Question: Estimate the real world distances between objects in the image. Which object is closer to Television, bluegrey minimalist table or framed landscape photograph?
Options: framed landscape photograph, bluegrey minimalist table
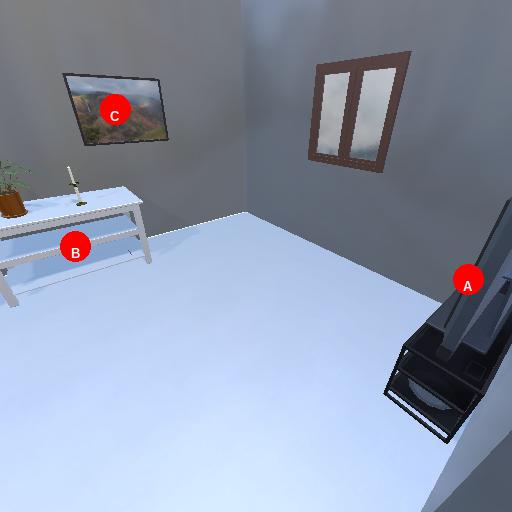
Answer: framed landscape photograph